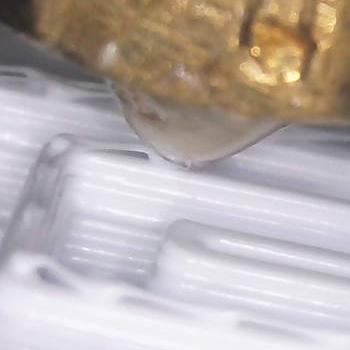
Flow rate: 37%